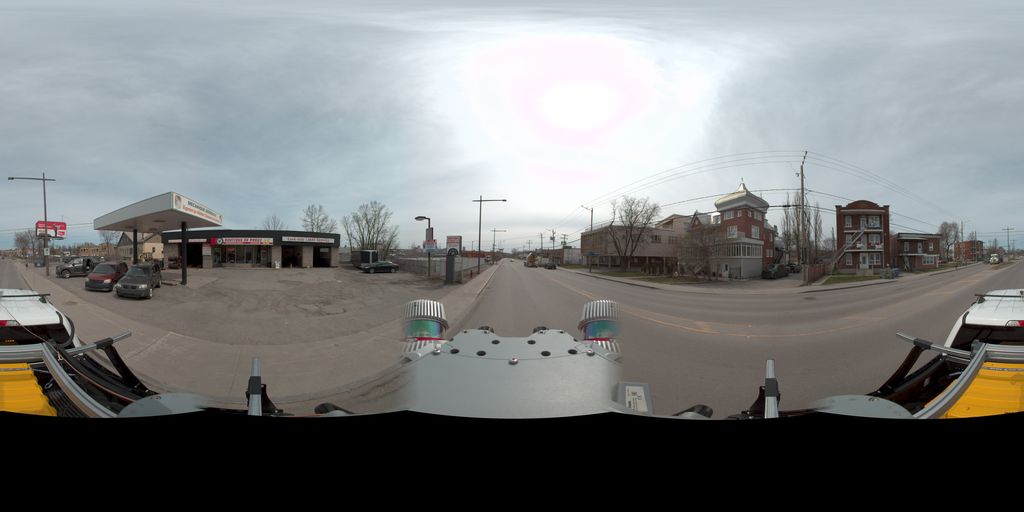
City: quebec_city